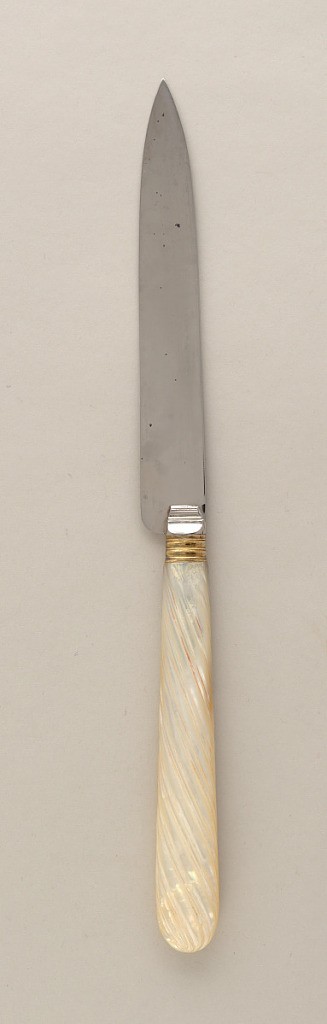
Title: Dessert Knife with Mother-of-Pearl Handle
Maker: François Nicoud, French, active Paris ca. 1875-1890
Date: ca. 1890
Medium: steel, gold plated, silver, mother of pearl
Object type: knife
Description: One of twelve dessert knives. Rectangular blade with pointed tip, devoid of surface decoration. Banded gold plated ferrule leads to mother of pearl handle, decorated with carved diagonal fluting, slightly widenning to rounded terminal.